Aerial crown-view tile of a tropical tree (Barro Colorado Island, Panama), acquired 20240611:
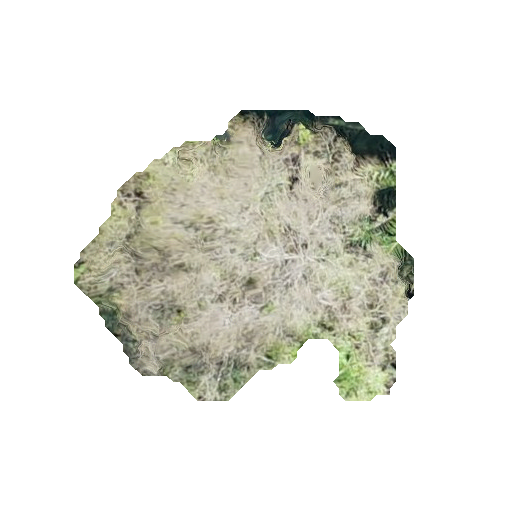
Species: Terminalia amazonia
GBIF accepted scientific name: Terminalia amazonica
Crown area: 111.91 m²